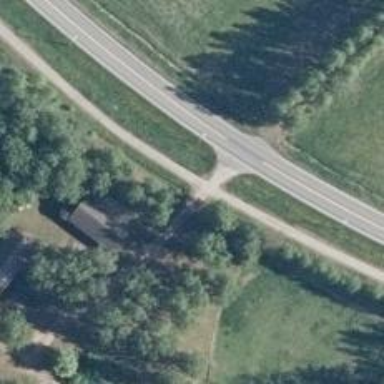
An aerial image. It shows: View of road.